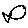
Label: fish